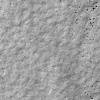
Atmospheric dust classification: not_dusty